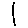
Label: line